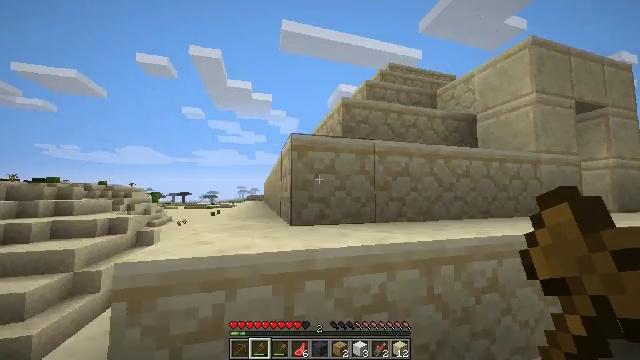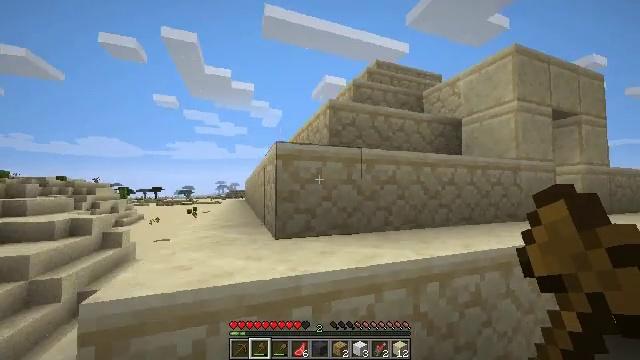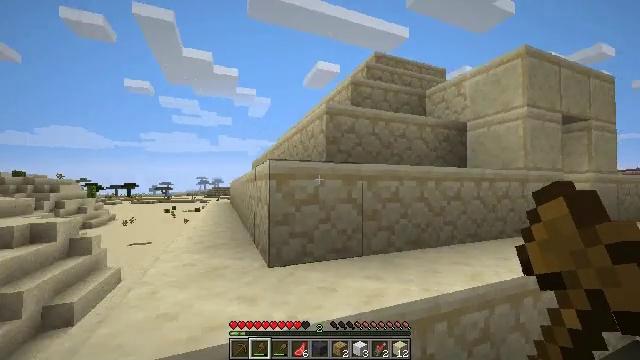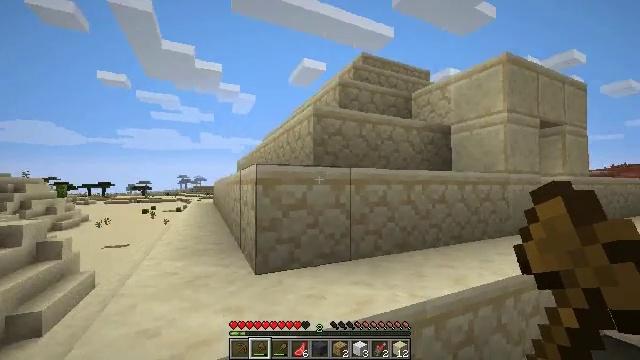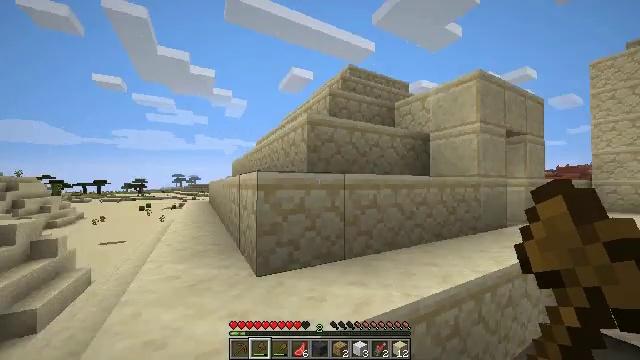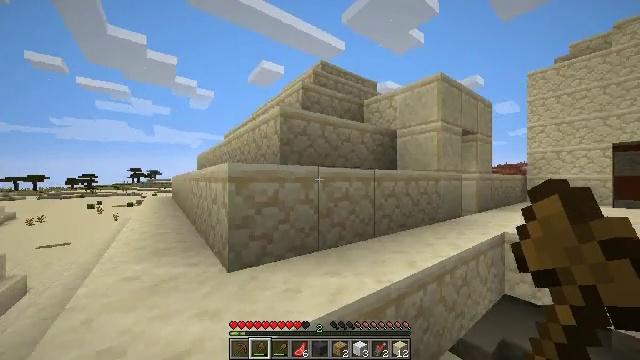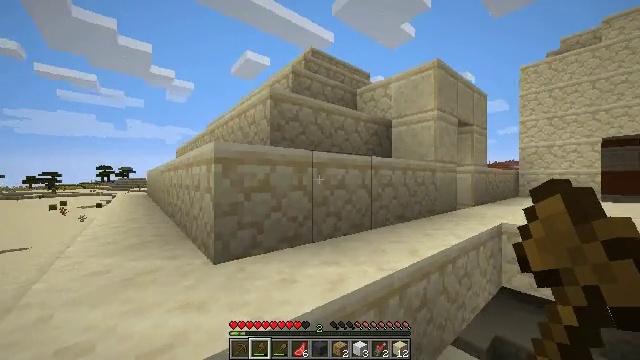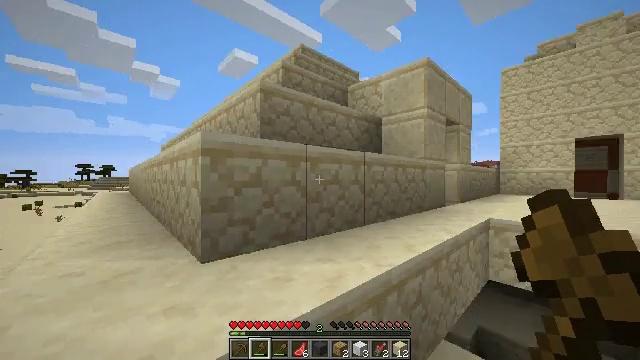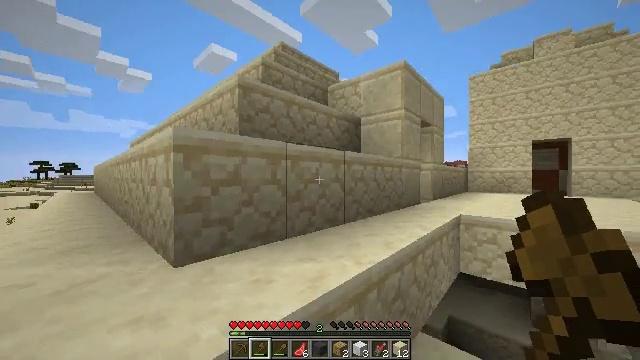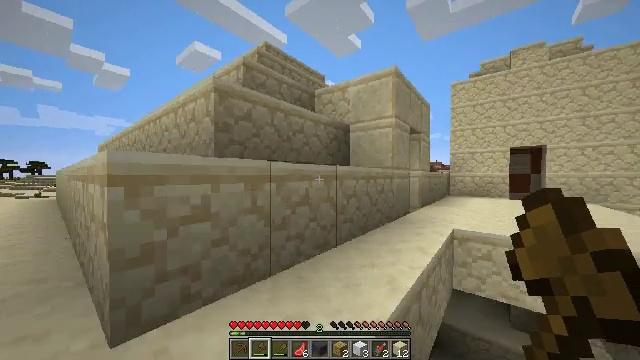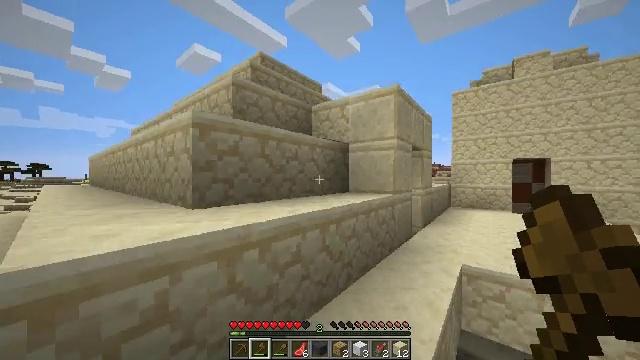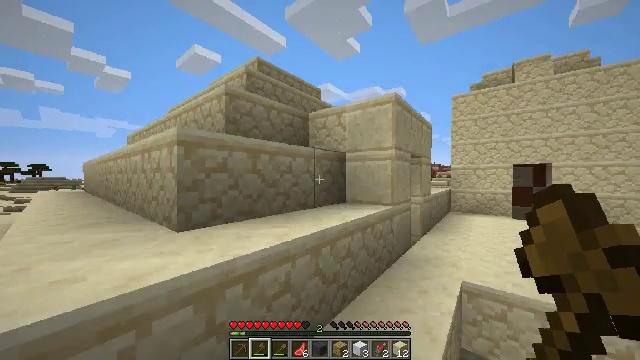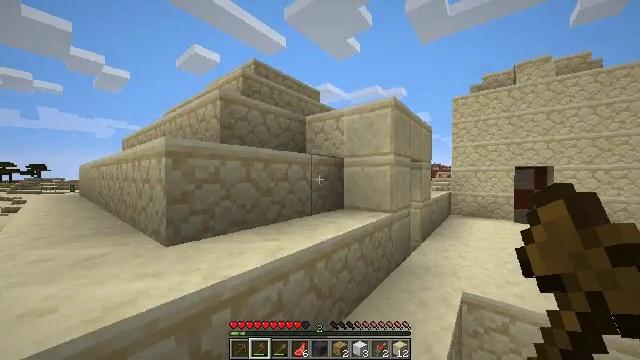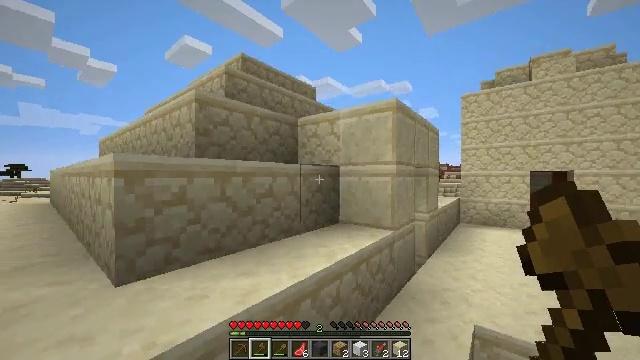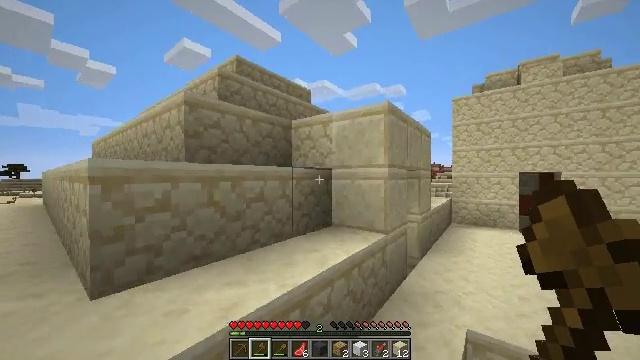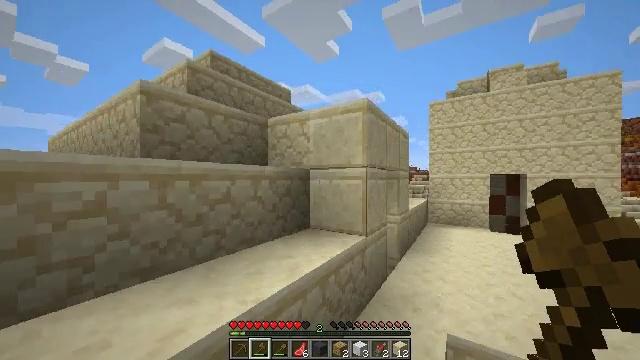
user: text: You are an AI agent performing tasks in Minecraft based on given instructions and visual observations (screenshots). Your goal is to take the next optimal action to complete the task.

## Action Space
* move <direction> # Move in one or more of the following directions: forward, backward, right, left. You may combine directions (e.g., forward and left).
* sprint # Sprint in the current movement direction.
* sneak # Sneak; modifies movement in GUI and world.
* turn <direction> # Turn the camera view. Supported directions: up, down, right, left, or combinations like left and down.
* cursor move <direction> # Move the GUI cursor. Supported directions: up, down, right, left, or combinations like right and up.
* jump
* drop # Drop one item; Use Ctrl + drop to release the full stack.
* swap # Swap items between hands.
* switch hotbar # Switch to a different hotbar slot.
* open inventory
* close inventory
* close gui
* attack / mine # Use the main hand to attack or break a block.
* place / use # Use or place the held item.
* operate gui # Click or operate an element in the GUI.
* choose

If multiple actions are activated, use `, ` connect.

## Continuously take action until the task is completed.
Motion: motion action
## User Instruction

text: Gather blue terracotta by attacking it.
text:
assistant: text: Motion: move forward and move left, sprint, turn right and down, jump
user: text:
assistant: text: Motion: move forward and move left, sprint, turn right and down, jump
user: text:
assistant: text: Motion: move forward and move left, sprint, turn right, jump
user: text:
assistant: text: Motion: move forward, sprint, turn right, jump
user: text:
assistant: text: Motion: move forward, sprint, turn right and down, jump
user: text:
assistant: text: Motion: move forward, sprint, turn right, jump
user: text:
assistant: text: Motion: move forward, sprint, turn right, jump
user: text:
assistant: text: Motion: move forward, sprint, turn right, jump
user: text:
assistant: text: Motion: move forward, sprint, turn right, jump
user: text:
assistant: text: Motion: move forward, sprint, jump
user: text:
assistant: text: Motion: move forward, sprint, jump
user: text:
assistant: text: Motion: move forward, sprint, jump
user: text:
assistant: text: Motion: move forward, sprint, jump
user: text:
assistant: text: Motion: move forward, sprint, jump
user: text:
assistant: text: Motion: move forward, sprint, turn right, jump
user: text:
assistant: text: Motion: move forward, sprint, turn right, jump
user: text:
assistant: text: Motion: move forward, sprint, turn right, jump
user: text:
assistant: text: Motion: move forward, sprint, jump
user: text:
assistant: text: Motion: move forward, sprint, jump
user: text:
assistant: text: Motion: move forward and move left, sprint, jump
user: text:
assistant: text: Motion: move forward and move left, sprint, jump
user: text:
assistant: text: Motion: move forward and move left, sprint, jump
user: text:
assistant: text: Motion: move forward and move left, sprint, turn left and down, jump
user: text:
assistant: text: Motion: move forward and move left, sprint, turn left and down, jump
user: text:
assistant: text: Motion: move forward and move left, sprint, turn left, jump
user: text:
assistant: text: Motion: move forward and move left, sprint, jump
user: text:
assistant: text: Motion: move forward and move left, sprint, turn up, jump
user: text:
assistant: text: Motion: move forward, sprint, turn right and up, jump
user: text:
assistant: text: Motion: move forward, sprint, turn right and up, jump
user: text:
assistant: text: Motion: move forward, sprint, turn right and up, jump